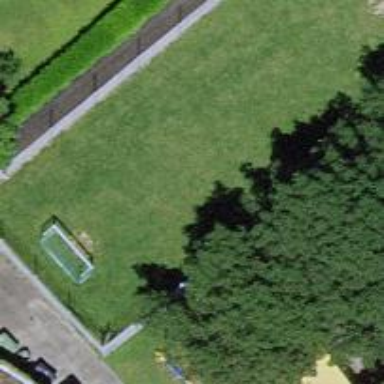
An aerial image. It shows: Soccer pitch surrounded by chain-link fence.